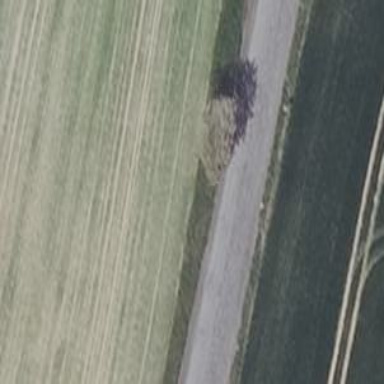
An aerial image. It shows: Deciduous broadleaved tree.